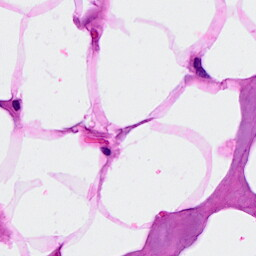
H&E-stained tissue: Breast